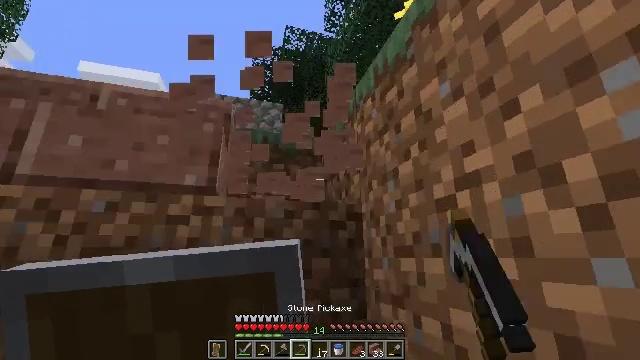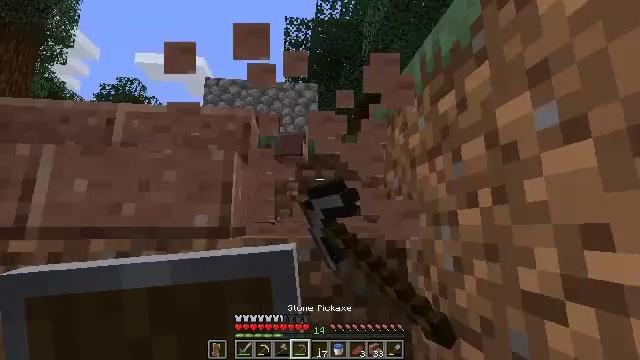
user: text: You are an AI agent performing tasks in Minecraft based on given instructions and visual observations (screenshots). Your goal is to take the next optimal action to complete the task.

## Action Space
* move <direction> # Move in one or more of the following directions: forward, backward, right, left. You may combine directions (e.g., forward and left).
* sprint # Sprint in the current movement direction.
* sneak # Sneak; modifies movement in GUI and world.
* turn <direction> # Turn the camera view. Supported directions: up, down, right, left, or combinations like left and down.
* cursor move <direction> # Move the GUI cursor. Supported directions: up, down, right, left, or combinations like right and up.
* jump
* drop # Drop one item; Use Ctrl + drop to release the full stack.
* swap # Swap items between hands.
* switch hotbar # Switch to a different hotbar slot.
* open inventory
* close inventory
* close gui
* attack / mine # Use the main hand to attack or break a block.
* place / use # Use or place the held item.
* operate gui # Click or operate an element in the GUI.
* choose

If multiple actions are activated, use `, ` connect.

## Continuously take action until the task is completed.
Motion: motion action
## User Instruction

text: Remove the polished granite stairs.
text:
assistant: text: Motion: move forward, turn left and down, attack / mine, jump
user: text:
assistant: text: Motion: jump